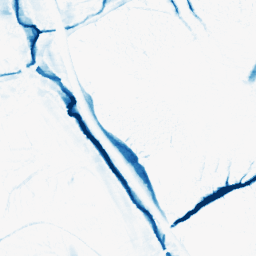
Category: morphological
Decomposition family: morphological_ellipse
Decomposition parameters: operation: closing
width: 10
height: 20
Upsampling method: sinc_hamming
Upsampling parameters: scale: 8
kernel_size: 16
Upsampling scale: 8